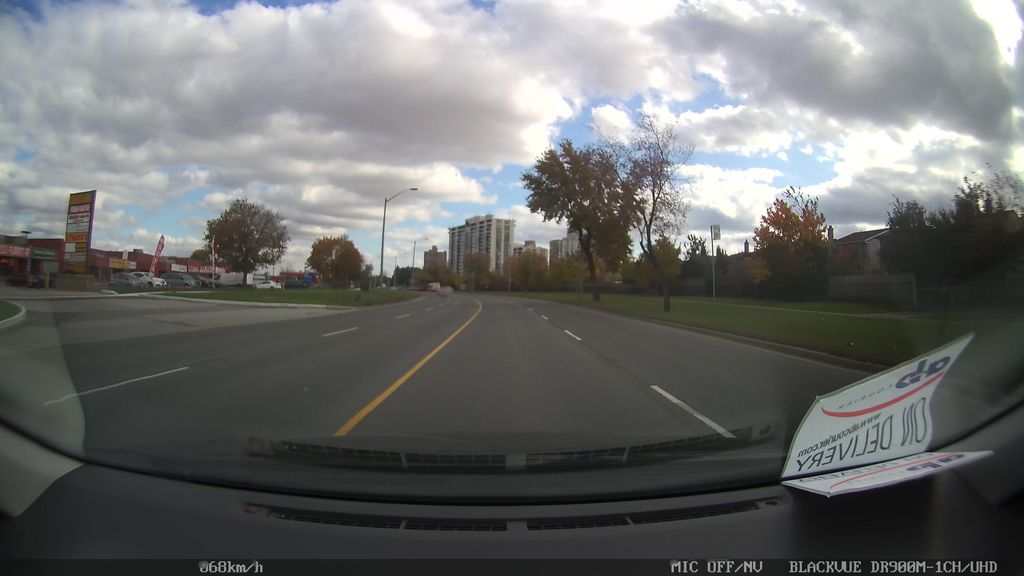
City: toronto